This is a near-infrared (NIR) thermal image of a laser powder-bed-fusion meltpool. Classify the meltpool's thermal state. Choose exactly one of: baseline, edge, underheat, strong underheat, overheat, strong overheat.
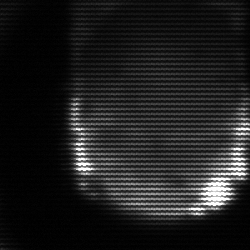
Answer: edge